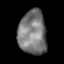
Tissue: lung
Cell type: Epithelial cells
Senescence score: 0.19
Nuclear area (px): 1218
Mean DAPI intensity: 120.738